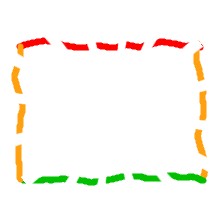
Shape: rectangle